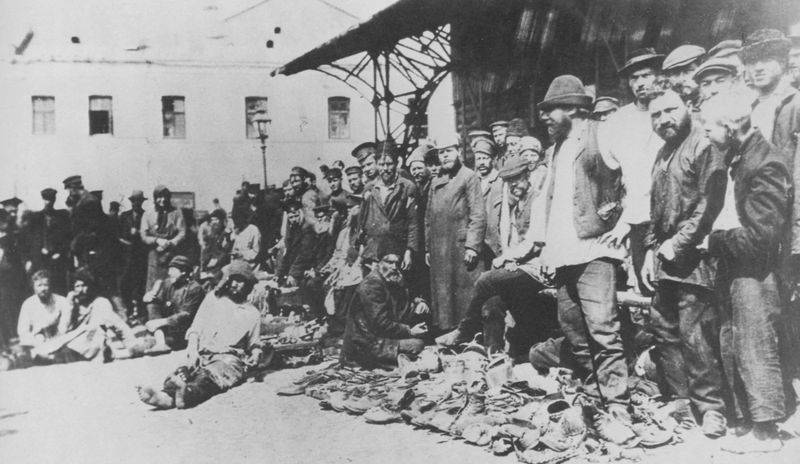
Titel: Alte Schuhe auf dem Chitrow-Markt in Moskau
Künstler: Russischer Photograph
Standort: Paris
Institution: Agence France-Presse
Schlagwörter: mann, weiß, frauen, menschen, sitzen, fenster, frau, grau, hell, holz, hut, hüte, lampe, laterne, laternen, licht, männer, schwarz, strasse, blick, dach, gebäude, haus, versammlung, alt, bart, hemd, jacke, kappe, kappen, mütze, mützen, arm, arme, blicke, böse, kleidung, stehen, vollbart, vorhang, häuser, hütte, sonne, mantel, realismus, sitzend, kind, kinder, beine, liegen, fassade, man, schuhe, hemden, russland, sonnenlicht, fabrik, markt, arbeiter, figuren, schutt, soldaten, gardine, jeans, ernst, metall, warten, weste, foto, fotografie, photographie, uniformen, aufstand, schuh, photo, arabisch, holzhütte, schu, vordach, armut, fotographie, islam, ärger, strassenlaterne, lagerhalle, strassenlampe, appell, dinge, kummer, schearz, photgraphie, protest, sozialrealismus, sachen, armlich, bahnof, mege, schuf